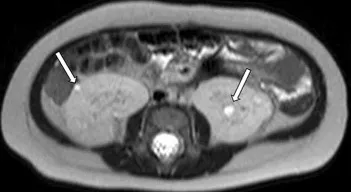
Magnetic resonance imaging (Day 60). (B) T2-weighted images: thick walls in the right kidney as low signals and mass as high signals were found in the interior (arrowhead). Diffusion-weighted images: masses as high-signal areas of thick-walled structures at the same site as. (arrowhead). Apparent diffusion coefficient (ADC) map: low-signal mass at the same site as. (arrowhead).
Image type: radiology (mri)